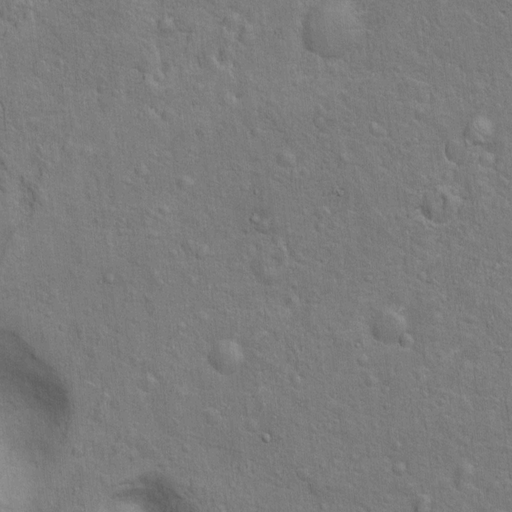
Objects detected: cone, cone